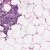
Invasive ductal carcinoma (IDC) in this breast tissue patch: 0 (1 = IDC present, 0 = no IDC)